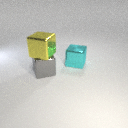
large cyan metal cube to the right of large gray metal cube